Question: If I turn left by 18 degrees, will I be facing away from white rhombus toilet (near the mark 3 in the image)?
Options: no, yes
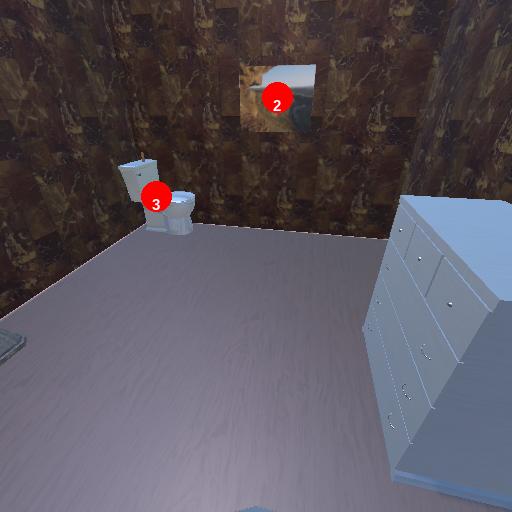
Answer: no